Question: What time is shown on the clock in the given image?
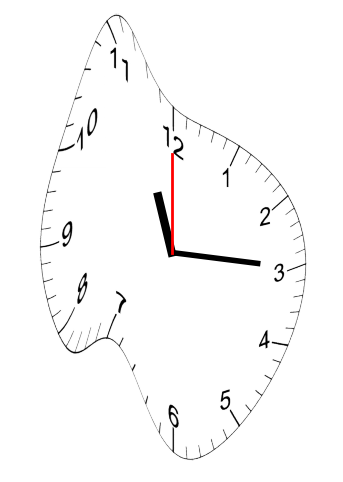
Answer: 11:15:00